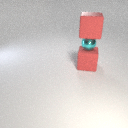
small cyan metal sphere below large red rubber cube